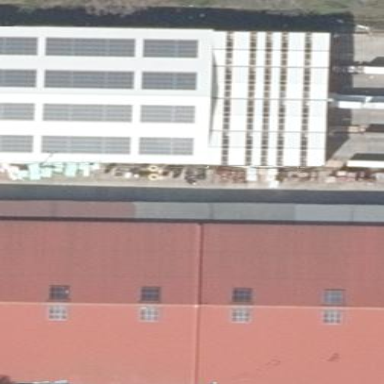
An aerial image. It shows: Industrial building with flat roof.